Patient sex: M
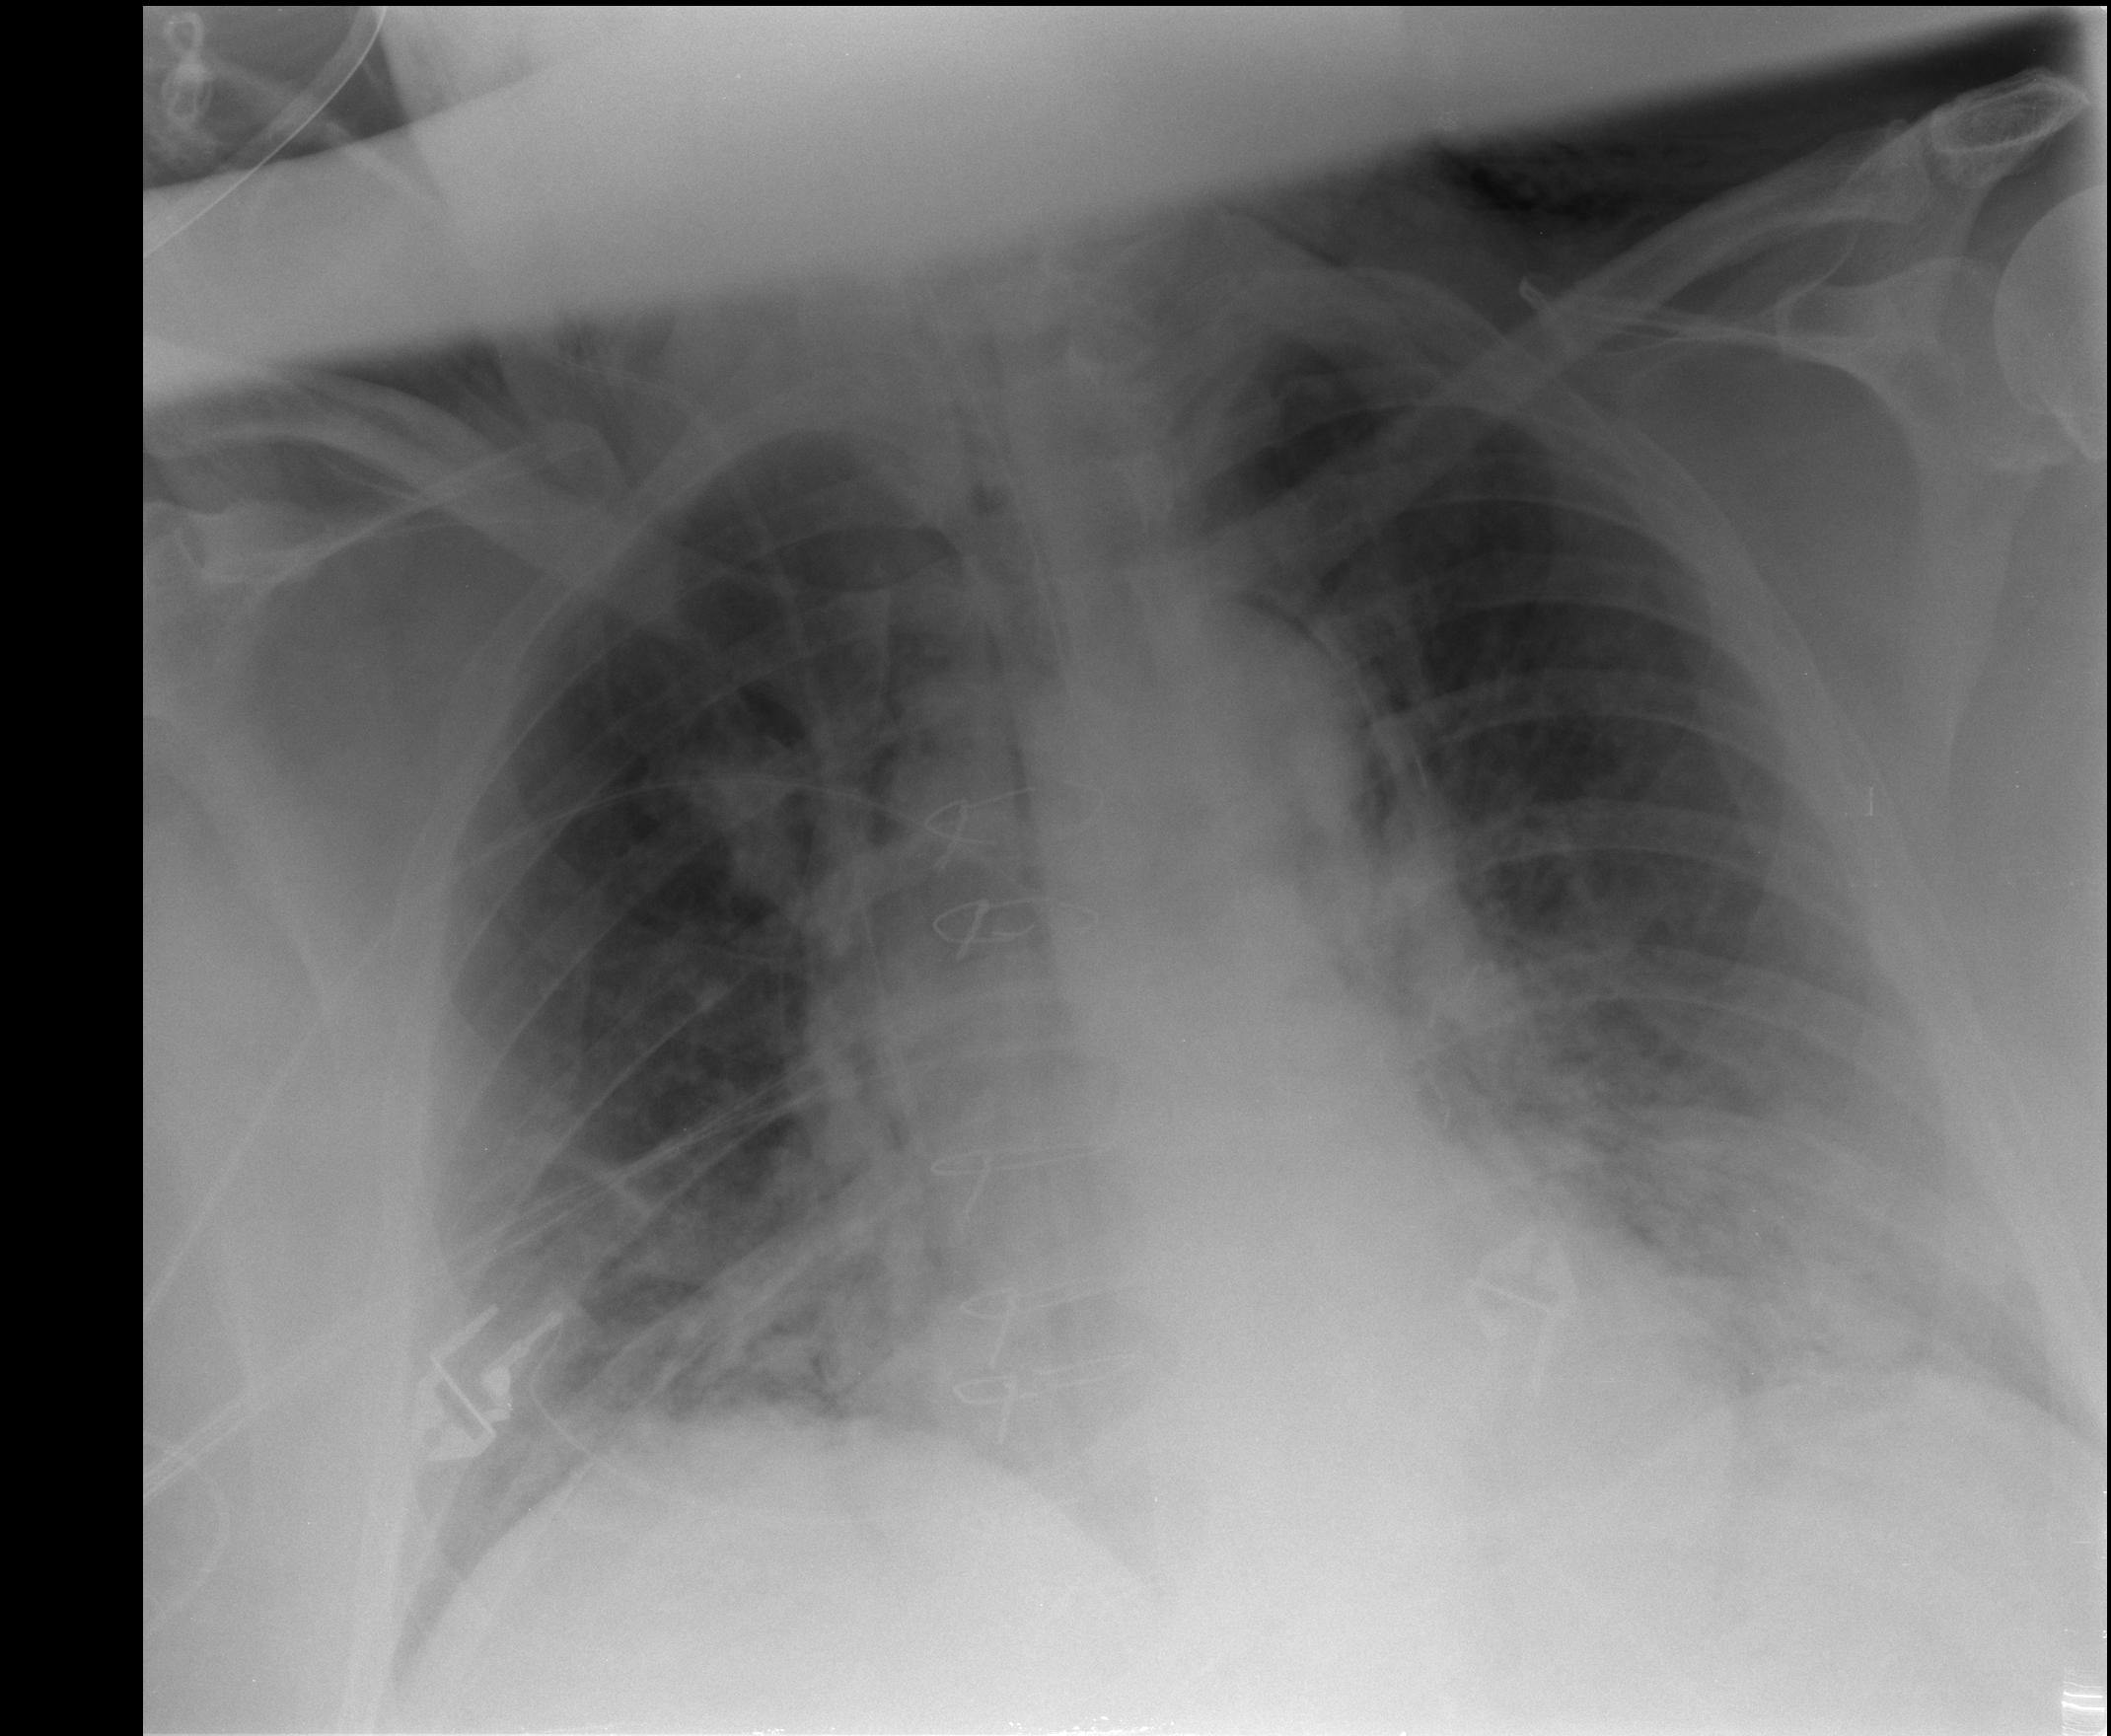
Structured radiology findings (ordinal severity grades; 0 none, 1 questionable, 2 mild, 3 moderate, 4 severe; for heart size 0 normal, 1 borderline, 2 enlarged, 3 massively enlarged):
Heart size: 2
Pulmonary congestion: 2
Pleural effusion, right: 2
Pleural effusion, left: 0
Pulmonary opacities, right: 2
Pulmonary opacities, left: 3
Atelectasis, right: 2
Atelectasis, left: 3